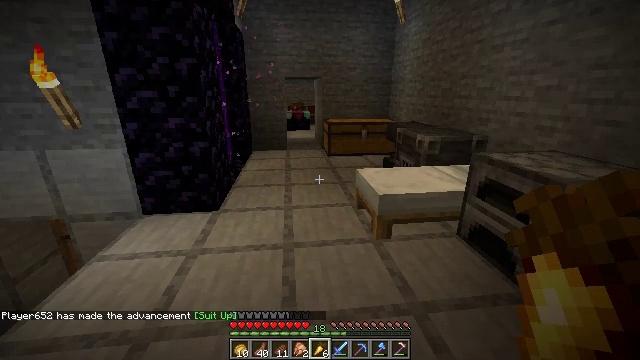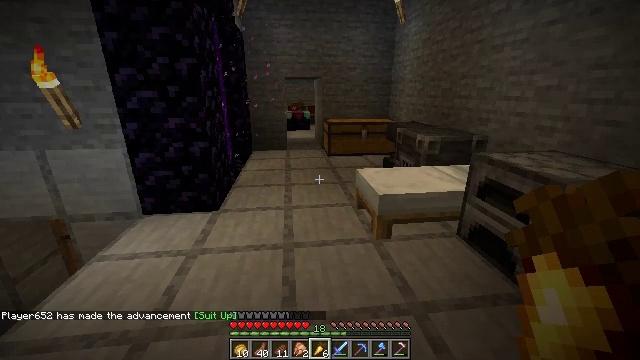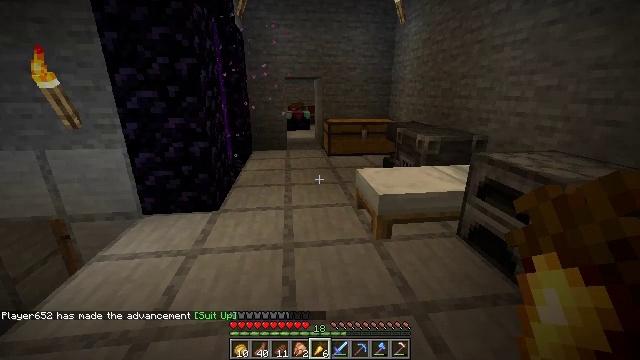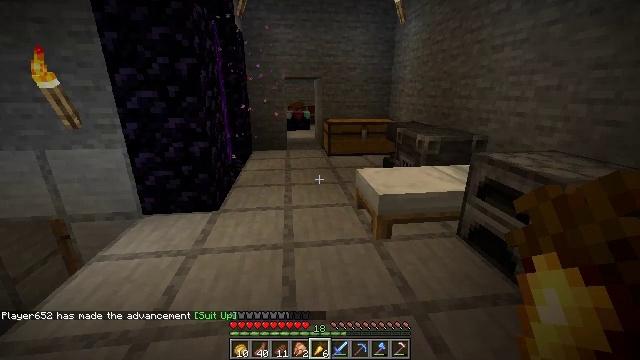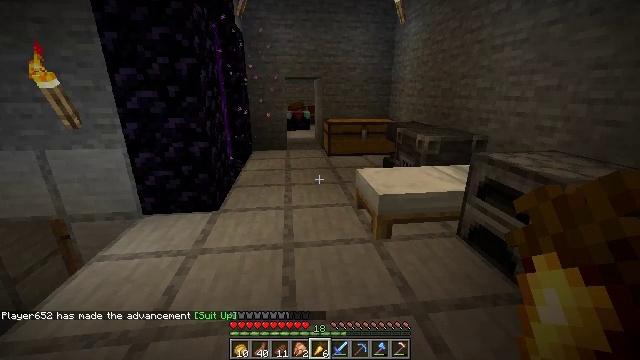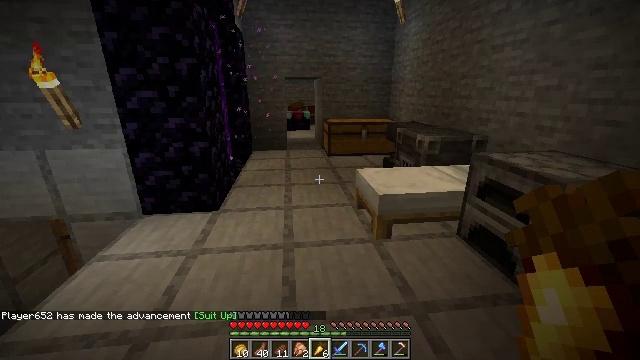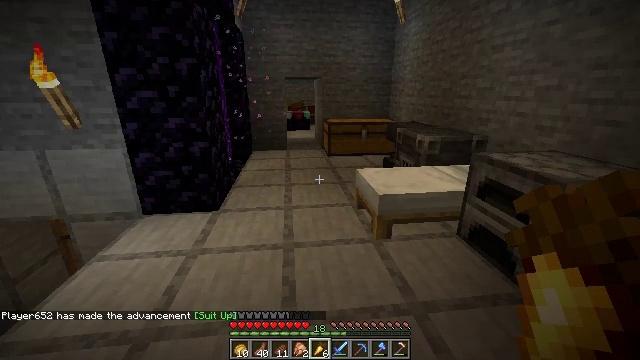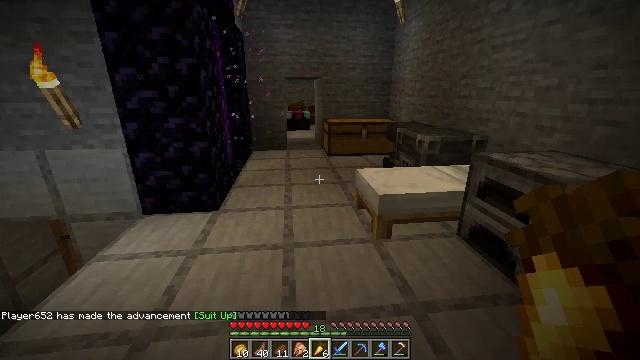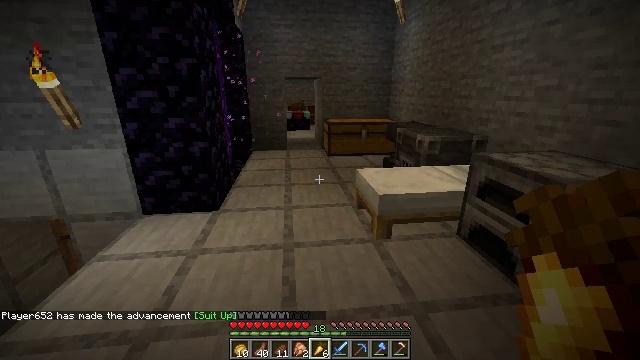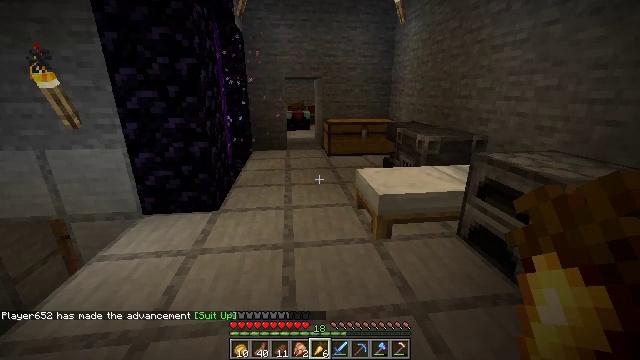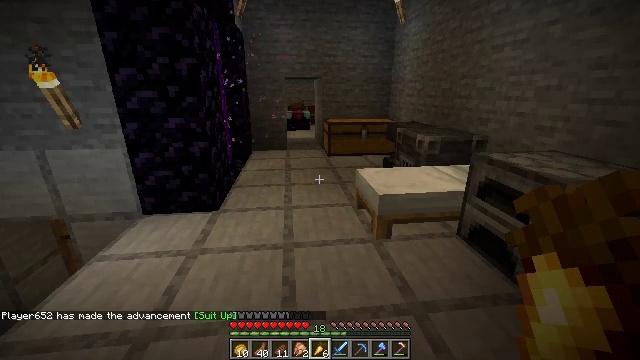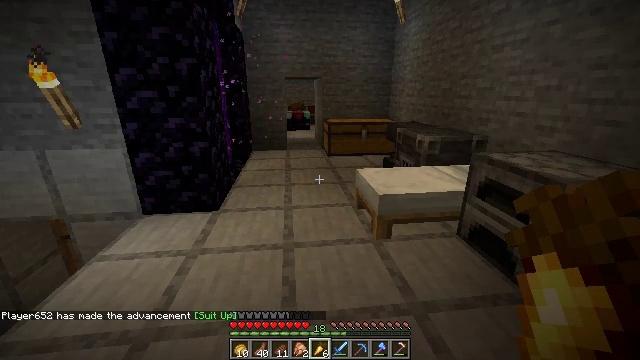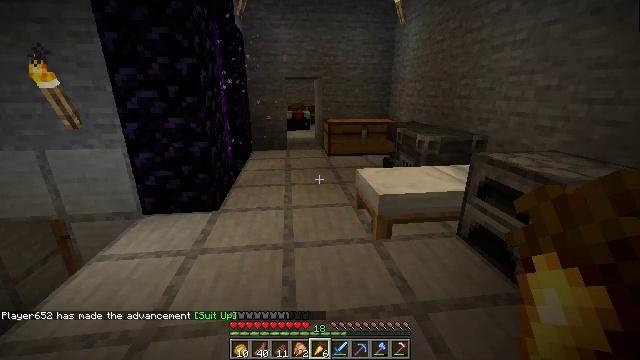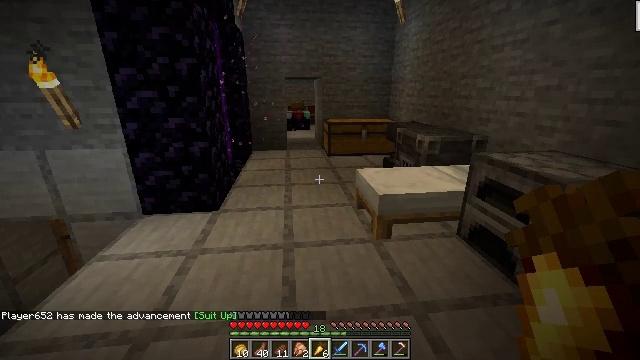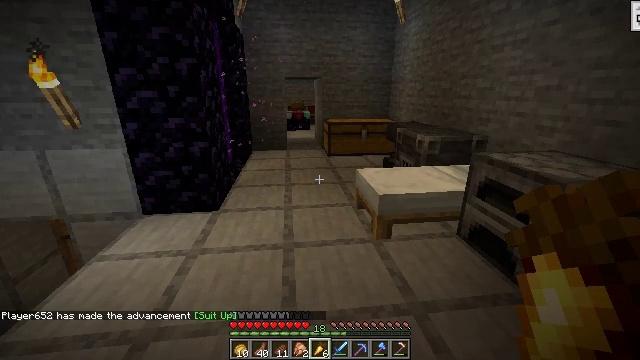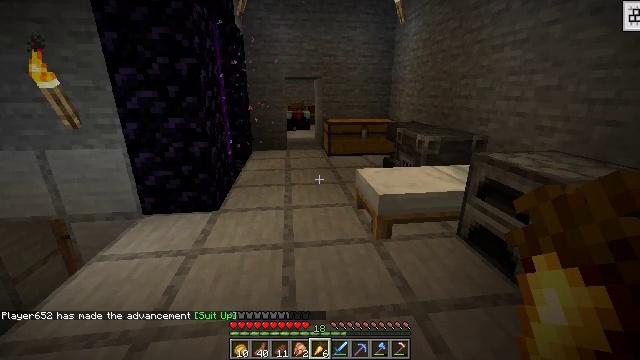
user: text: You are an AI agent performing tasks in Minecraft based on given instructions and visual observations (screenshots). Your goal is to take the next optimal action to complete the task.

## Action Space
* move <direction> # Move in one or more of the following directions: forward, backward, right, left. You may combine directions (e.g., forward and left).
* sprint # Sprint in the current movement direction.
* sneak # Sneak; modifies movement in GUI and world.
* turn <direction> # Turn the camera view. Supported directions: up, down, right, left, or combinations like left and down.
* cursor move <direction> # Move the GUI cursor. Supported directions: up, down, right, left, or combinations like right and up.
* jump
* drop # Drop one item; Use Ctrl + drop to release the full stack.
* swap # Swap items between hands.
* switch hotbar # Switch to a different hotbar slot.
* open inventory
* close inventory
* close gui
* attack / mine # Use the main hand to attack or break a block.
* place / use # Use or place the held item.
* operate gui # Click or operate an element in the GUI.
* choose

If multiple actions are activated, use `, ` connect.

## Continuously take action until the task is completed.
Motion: motion action
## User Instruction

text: Create a tripwire hook using iron ingot, a stick, and a wooden plank.
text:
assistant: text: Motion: no_op
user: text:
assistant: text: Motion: no_op
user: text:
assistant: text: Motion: no_op
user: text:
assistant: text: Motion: no_op
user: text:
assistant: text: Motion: no_op
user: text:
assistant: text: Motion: no_op
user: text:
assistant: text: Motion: no_op
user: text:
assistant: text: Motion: no_op
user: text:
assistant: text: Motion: no_op
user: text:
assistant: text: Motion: no_op
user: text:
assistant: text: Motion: no_op
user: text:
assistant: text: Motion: no_op
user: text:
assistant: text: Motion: no_op
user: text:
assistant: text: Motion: no_op
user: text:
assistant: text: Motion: no_op
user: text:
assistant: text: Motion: no_op
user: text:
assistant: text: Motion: no_op
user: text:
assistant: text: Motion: no_op
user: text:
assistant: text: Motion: no_op
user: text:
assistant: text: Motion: no_op
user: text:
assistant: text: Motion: no_op
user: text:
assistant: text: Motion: no_op
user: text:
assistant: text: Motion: no_op
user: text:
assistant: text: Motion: no_op
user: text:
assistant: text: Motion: no_op
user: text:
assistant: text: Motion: no_op
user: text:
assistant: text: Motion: no_op
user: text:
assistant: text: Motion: no_op
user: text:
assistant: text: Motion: no_op
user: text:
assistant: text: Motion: no_op